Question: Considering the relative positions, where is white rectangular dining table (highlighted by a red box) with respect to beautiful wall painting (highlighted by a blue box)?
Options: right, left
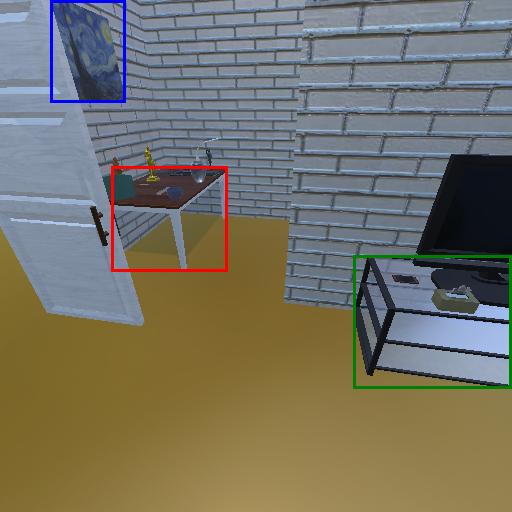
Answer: right